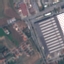
Label: Industrial